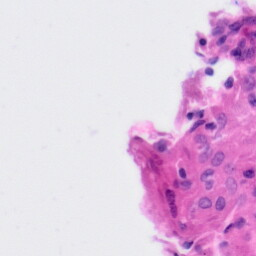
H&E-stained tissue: Tonsil